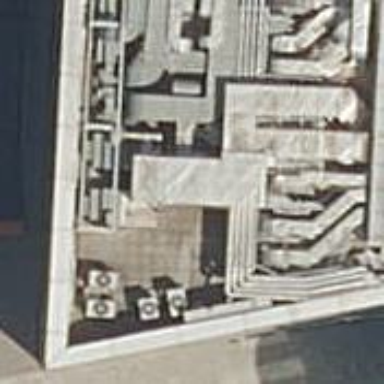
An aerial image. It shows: Part of building is shown in the image.